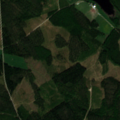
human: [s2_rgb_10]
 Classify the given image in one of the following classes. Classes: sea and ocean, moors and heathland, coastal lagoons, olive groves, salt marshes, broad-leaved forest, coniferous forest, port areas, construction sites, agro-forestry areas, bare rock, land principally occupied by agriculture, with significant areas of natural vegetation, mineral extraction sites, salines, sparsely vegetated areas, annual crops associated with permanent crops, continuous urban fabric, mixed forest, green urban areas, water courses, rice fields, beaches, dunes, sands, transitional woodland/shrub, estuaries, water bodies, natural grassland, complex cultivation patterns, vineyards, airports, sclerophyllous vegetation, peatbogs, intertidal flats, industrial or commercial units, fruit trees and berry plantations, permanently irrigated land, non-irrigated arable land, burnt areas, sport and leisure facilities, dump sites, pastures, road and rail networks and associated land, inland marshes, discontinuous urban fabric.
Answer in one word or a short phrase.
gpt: coniferous forest, mixed forest, transitional woodland/shrub